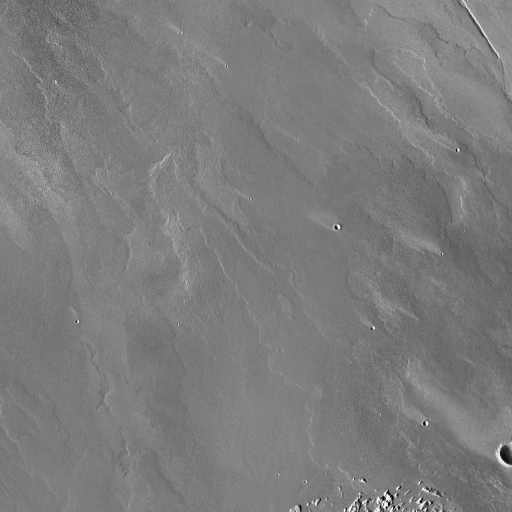
Crater classes present: Background, Other